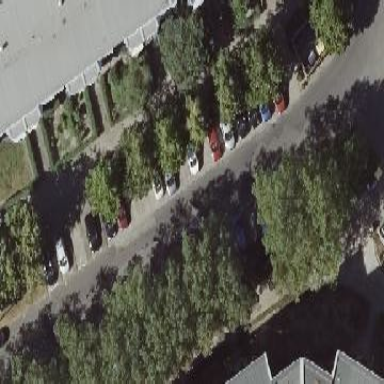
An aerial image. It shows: Street side parking on concrete surface.